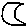
Label: moon